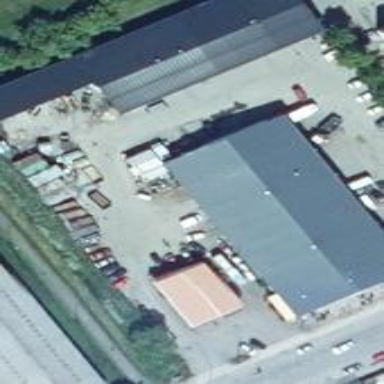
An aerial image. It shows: Industrial building with gabled roof.